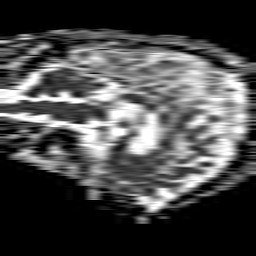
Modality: ADC
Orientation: sagittal
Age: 49
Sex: male
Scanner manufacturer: philips
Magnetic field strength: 1.5 T
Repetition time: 4.6 s
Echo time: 0.09059 s